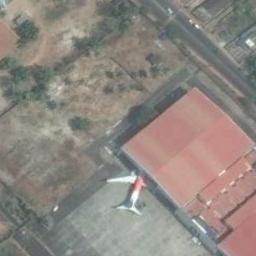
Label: airplane